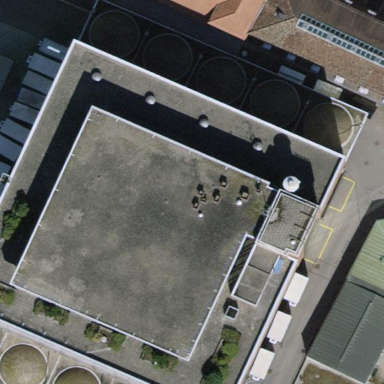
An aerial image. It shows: Industrial building.